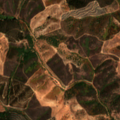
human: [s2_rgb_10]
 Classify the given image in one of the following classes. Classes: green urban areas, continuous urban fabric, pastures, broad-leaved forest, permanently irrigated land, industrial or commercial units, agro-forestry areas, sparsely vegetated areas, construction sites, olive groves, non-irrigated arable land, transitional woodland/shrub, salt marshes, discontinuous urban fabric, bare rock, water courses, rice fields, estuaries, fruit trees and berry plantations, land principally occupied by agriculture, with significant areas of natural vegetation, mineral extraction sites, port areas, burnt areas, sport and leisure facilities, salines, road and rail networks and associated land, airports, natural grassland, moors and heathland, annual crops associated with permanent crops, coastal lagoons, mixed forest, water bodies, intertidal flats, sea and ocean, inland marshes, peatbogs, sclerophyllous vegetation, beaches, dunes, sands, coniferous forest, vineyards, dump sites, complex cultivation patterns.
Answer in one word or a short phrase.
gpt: land principally occupied by agriculture, with significant areas of natural vegetation, agro-forestry areas, broad-leaved forest, sclerophyllous vegetation, transitional woodland/shrub